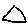
Label: triangle